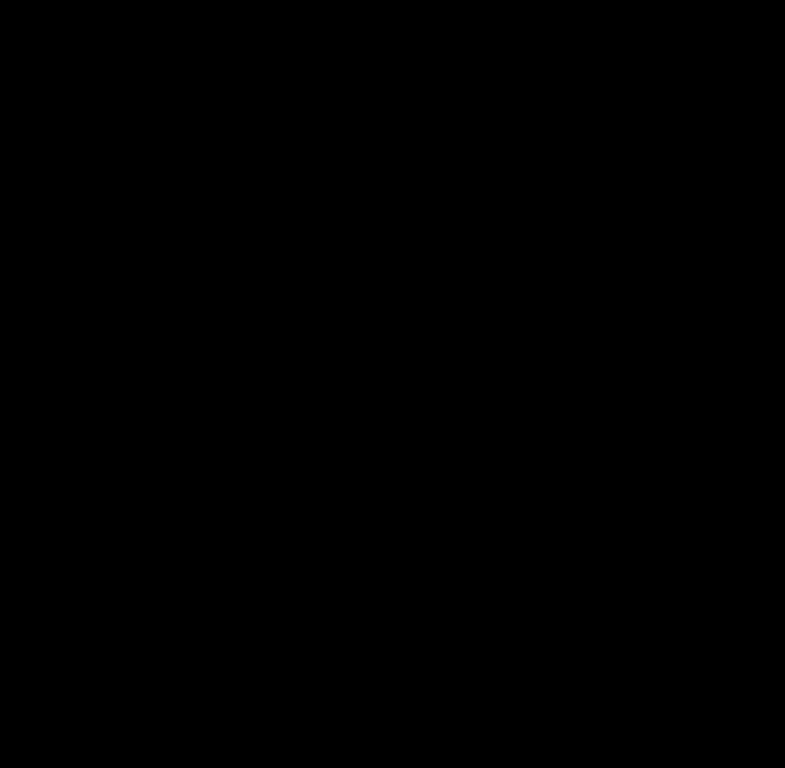
This instrumental song features a lute being played. This is played using fingerstyle. The song sounds like a folk song. There are no other instruments in this song. There are no voices in this song. This song can be played in a documentary scene with green hills at the backdrop. The mood of this song is happy.